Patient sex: M
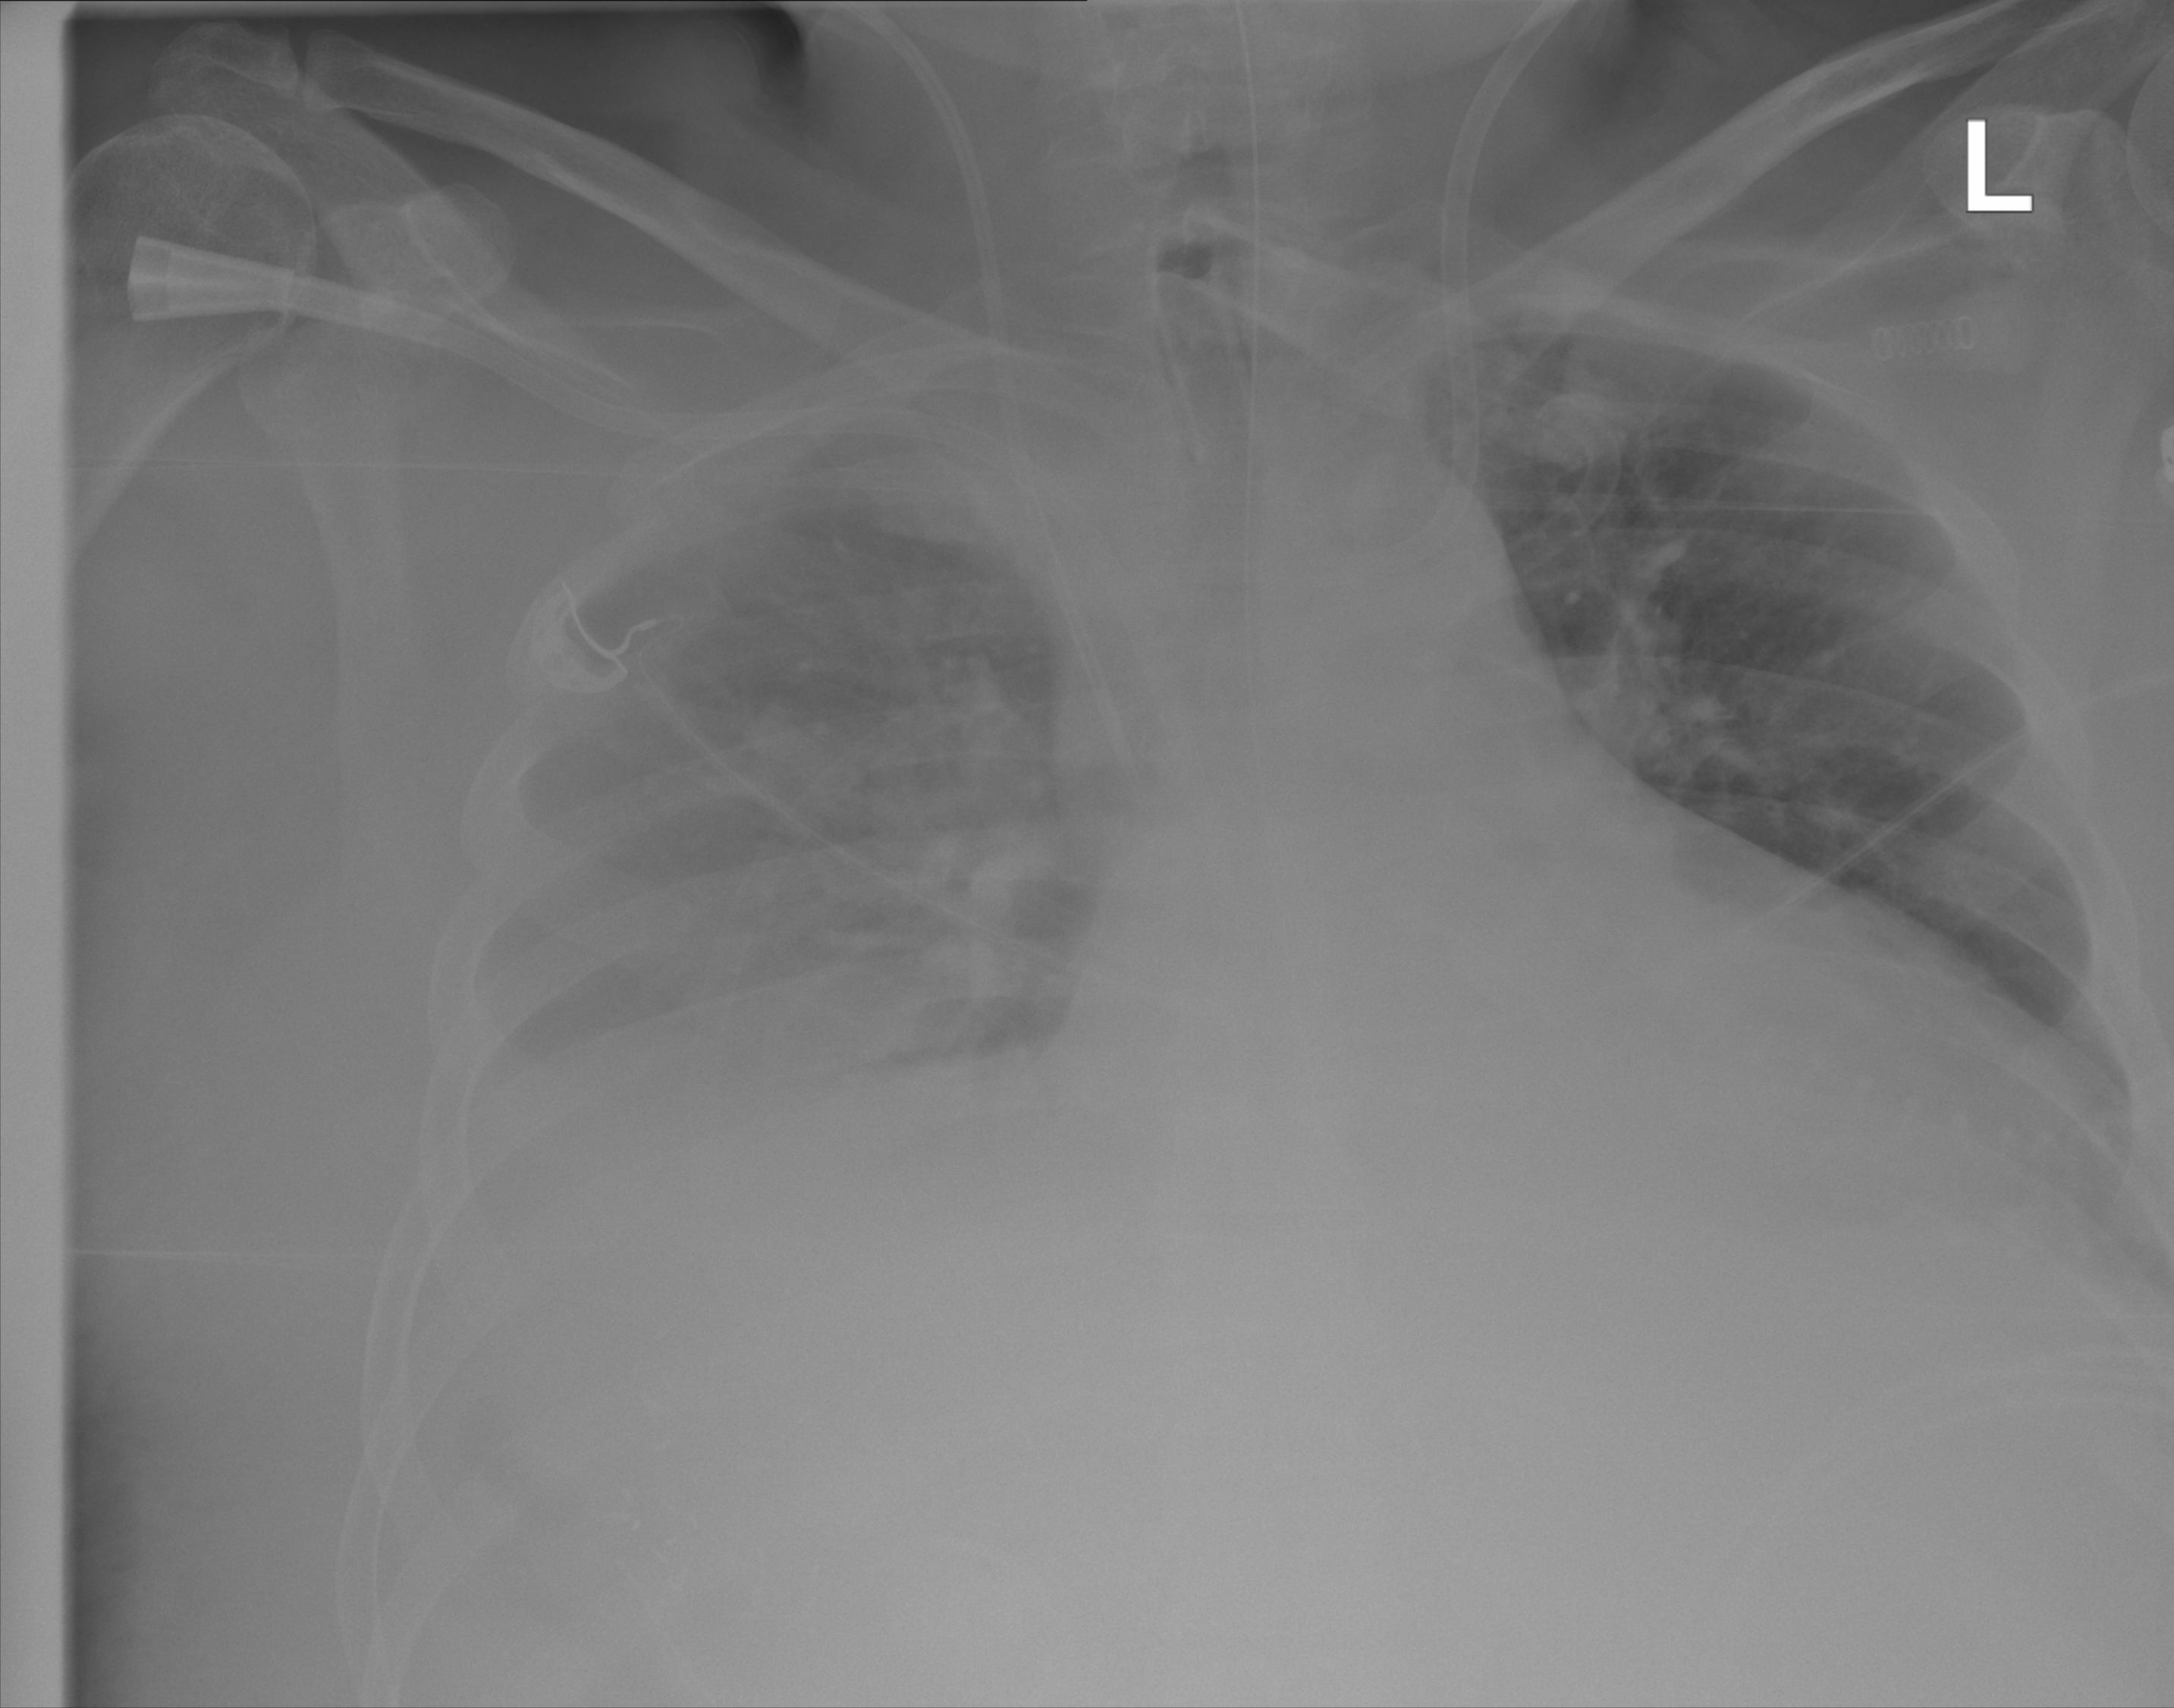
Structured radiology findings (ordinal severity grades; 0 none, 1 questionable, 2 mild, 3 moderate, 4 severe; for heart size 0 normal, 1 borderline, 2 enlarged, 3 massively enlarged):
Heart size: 2
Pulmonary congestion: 2
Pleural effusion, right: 3
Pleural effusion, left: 2
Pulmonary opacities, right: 2
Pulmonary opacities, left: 0
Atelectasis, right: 2
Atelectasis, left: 2